Field crop: tomato
Growth stage: 1
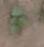
Species: solanum